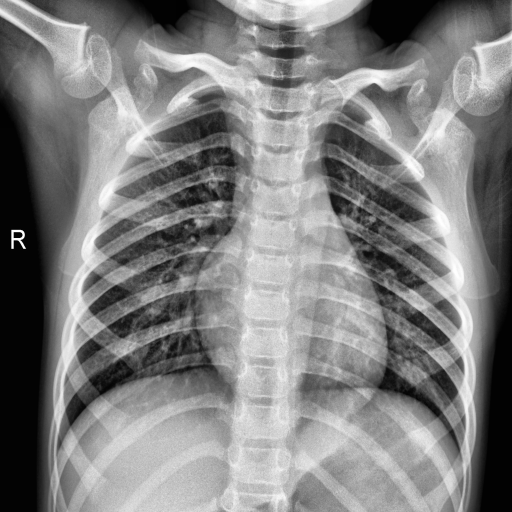
Finding: NORMAL